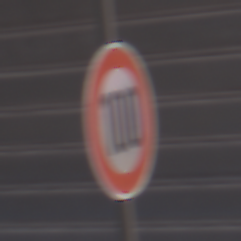
Verkehrszeichen: Geschwindigkeit100
Umgebung: Outdoor, Urban
Tageszeit: MorningAfternoon
Wetter: Clear
Licht: Natural
Jahreszeit: NotSpecified
Kontrast: MediumContrast